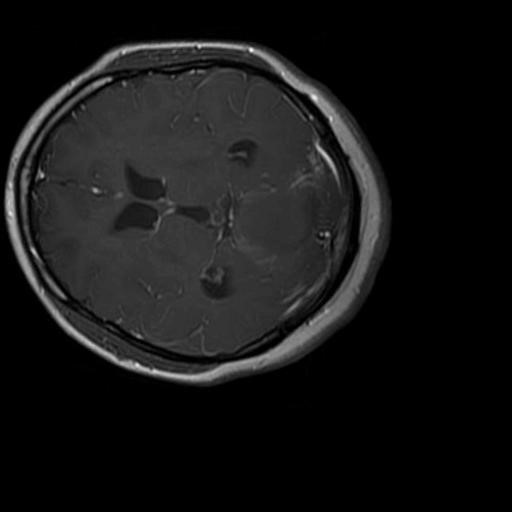
Label: brain_glioma